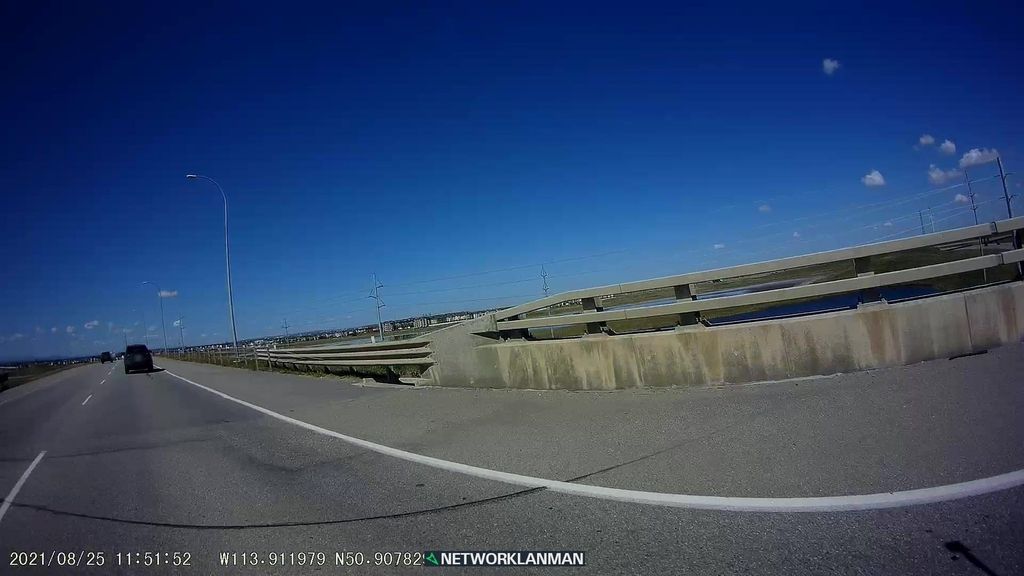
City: calgary